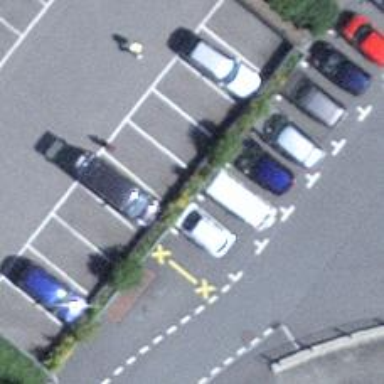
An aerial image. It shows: Charging station.